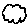
Label: cloud